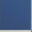
Piece: xx